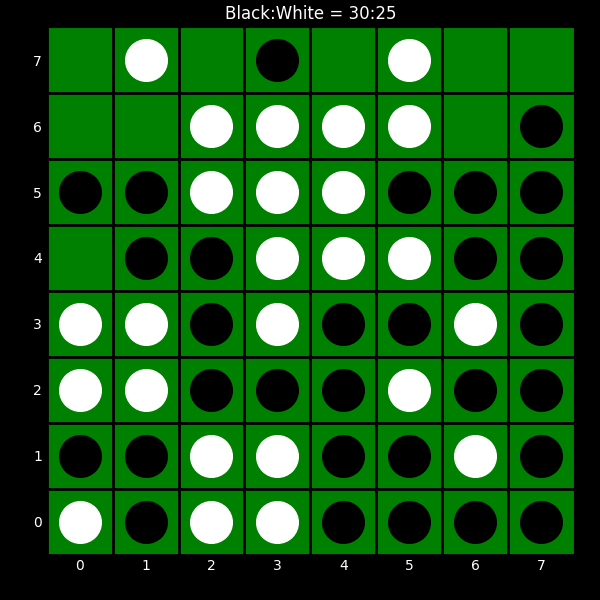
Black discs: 30
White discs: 25